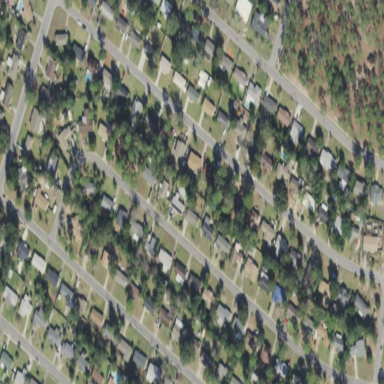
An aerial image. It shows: This residential area consists of single-family homes.